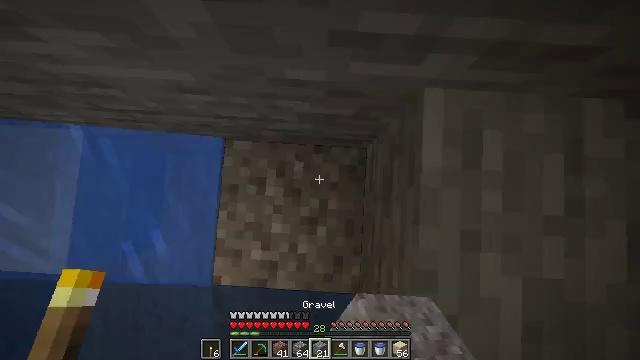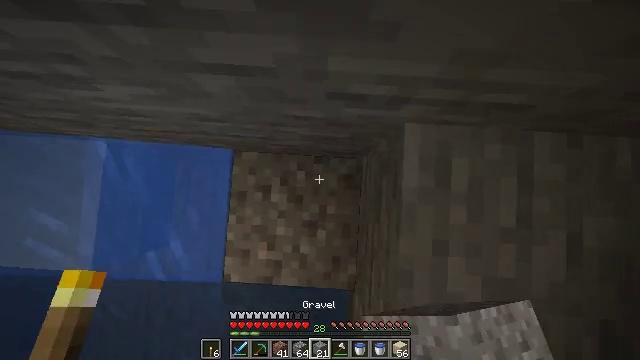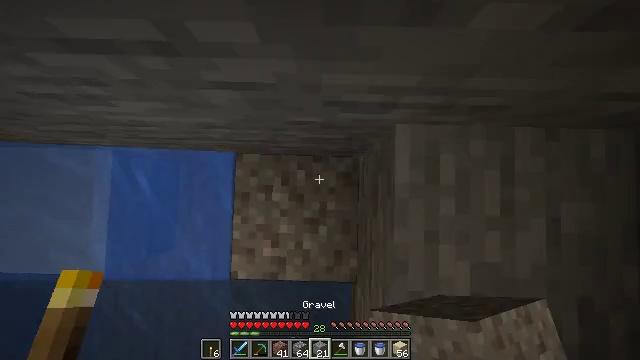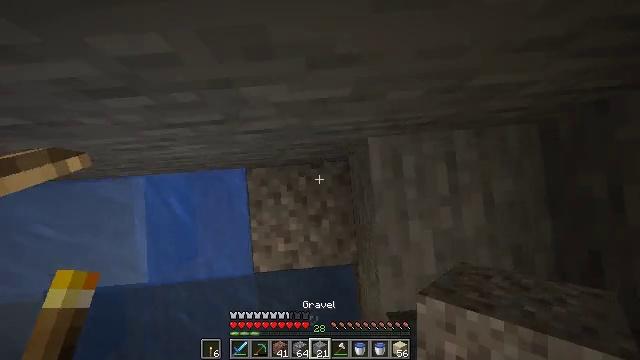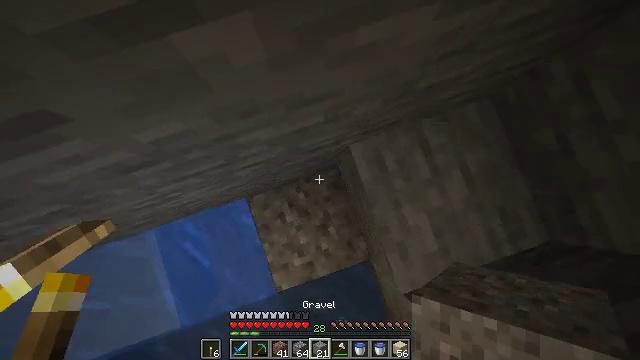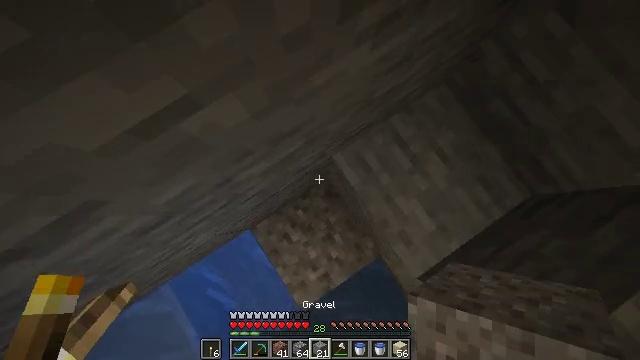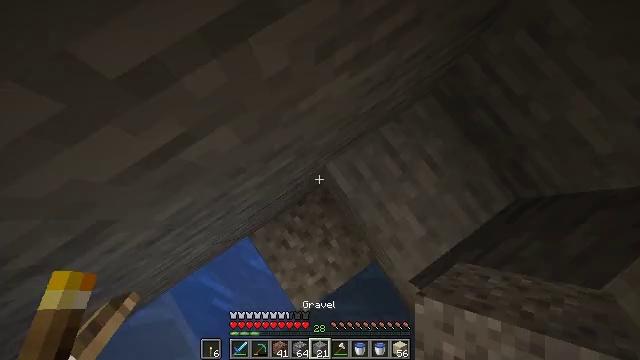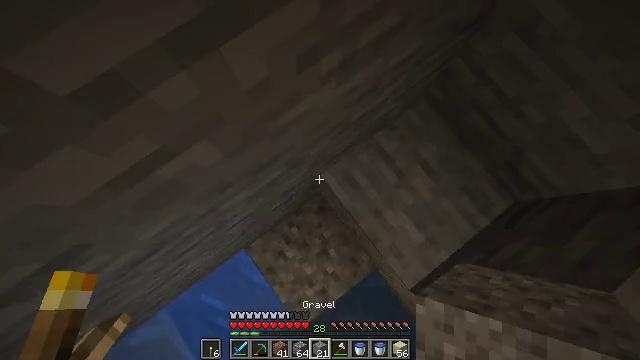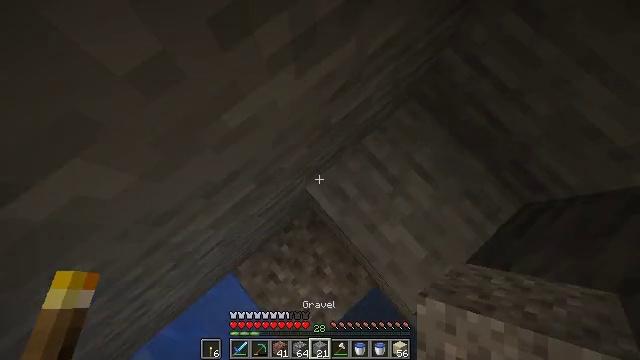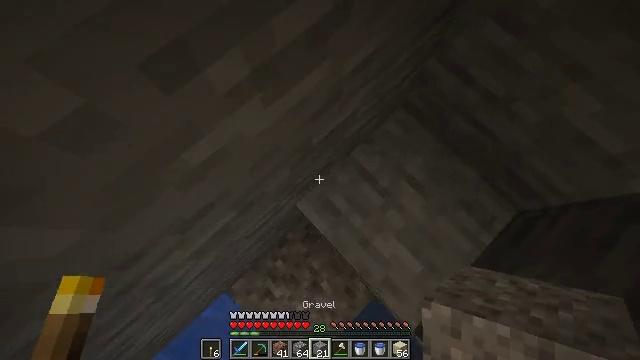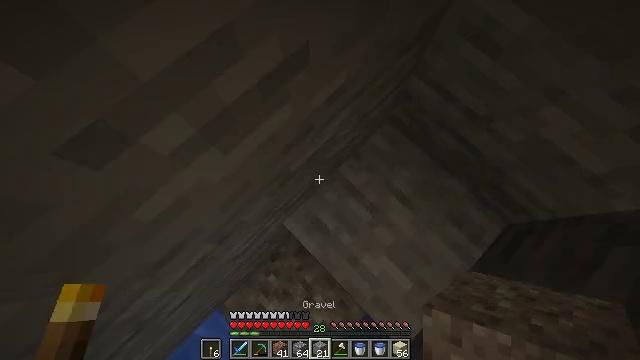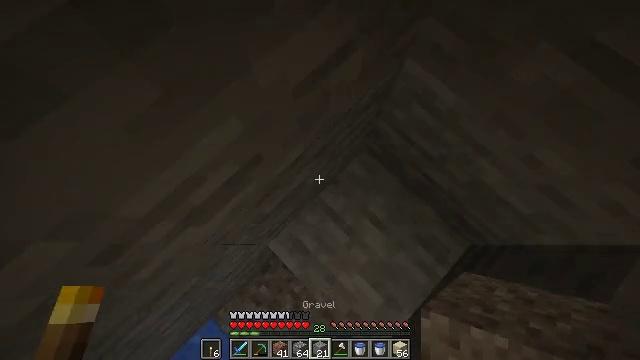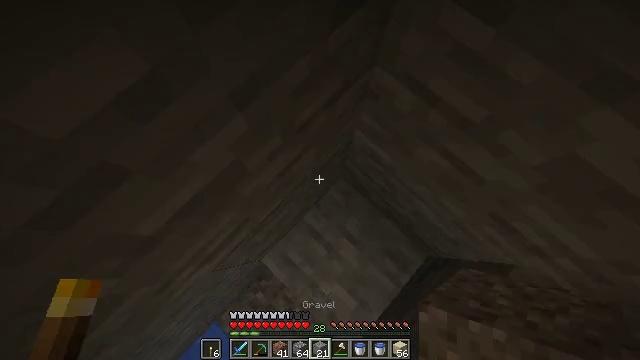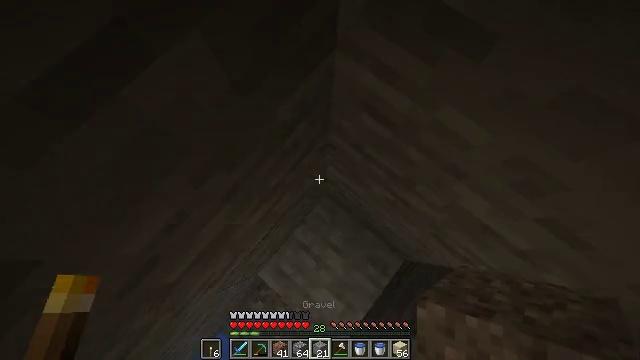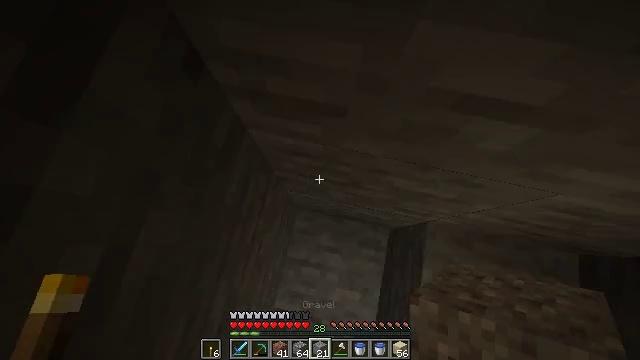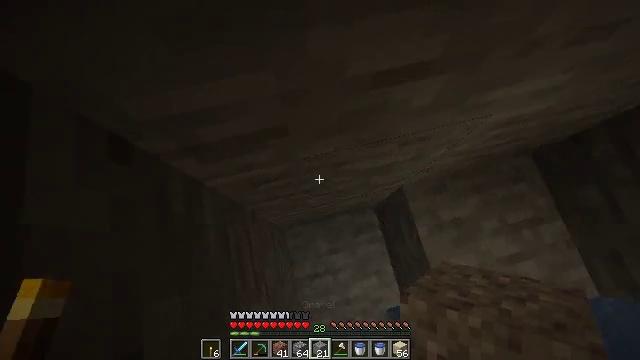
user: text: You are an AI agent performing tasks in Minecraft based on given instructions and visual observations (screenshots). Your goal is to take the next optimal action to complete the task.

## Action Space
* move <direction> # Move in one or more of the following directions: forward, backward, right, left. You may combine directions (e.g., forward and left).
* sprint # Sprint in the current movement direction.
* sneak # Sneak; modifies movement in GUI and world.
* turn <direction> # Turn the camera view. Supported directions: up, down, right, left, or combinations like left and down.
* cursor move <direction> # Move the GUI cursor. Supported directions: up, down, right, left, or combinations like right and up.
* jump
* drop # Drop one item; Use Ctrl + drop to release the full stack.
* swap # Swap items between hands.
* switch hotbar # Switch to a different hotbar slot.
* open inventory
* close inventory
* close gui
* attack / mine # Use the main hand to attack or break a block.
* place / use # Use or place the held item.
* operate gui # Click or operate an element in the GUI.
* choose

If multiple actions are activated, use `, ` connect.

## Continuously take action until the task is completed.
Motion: motion action
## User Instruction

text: Craft a dark oak sign at the crafting table.
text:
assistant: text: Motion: jump
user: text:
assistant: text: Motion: turn right, jump
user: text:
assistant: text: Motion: turn right, jump
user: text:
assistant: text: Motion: turn right and up, jump
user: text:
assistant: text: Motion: move forward and move right, turn right and up, jump
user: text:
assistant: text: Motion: move forward and move right, turn right, jump
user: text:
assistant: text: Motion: move forward and move right, turn right and up, jump
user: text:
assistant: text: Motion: move forward and move right, turn right and up, jump
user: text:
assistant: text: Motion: move forward and move right, turn right and up, jump
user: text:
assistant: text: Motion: move forward and move right, turn right, jump
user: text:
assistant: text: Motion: move forward and move right, jump
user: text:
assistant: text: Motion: move forward and move right, turn right, jump
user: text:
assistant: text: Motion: move forward and move right, turn right, jump
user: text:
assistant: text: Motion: move forward and move right, turn right, jump
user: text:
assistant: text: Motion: move forward and move right, turn right and up, jump
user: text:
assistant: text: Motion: move forward and move right, turn right and up, jump
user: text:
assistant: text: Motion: move forward and move right, turn right and up, jump
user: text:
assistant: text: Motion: move forward and move right, turn right and up, jump
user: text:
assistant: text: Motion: move forward and move right, turn right and up, jump
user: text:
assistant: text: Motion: move forward, turn right and up, jump
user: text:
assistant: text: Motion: move forward, turn right and up, jump
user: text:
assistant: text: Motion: move forward, turn right and up, jump
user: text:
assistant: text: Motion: move forward, turn right and up, jump
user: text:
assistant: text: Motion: move forward, turn right and up, jump
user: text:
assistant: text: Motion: move forward, turn right and up, jump
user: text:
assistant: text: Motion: move forward, turn up, jump
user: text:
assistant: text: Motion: move forward, jump
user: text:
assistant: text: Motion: move forward, jump
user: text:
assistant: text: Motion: move forward, jump
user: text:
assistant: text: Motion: move forward, jump